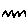
Label: zigzag